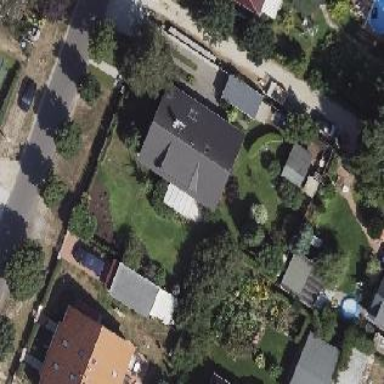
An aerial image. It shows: Detached building with gabled roof.